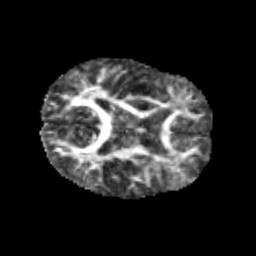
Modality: FA
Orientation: axial
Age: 9
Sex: male
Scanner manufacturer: siemens
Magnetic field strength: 3 T
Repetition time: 3.8 s
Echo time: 0.07 s